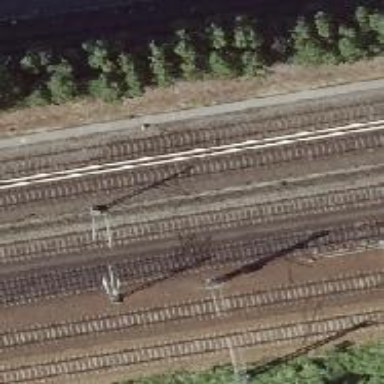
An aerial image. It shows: Railway switch with the turnout side on the left.